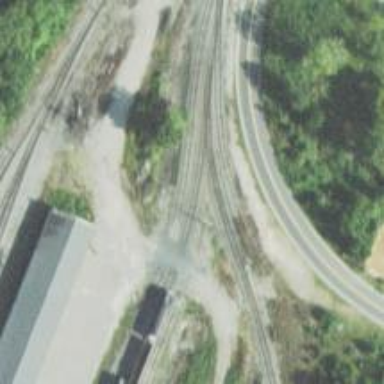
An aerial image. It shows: Disused railway siding.